Field crop: maize
Growth stage: 2
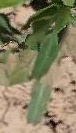
Species: maize